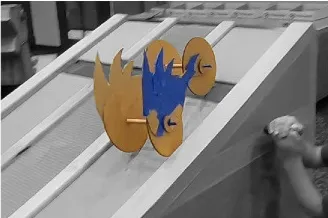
Creative Products of Gravity Racer. These examples highlight just some of the creative variation seen across groups. Panel : Sonic car (differs in body shape).
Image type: radiology (ct)